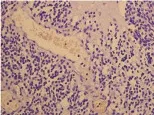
The hematoxylin-eosin (HE) and immunohistochemical pictures. , TFE3.
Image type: pathology (immunostaining)